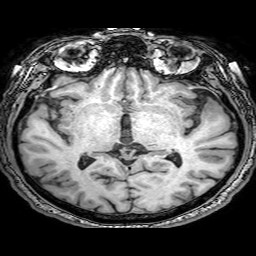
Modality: T1w
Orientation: coronal
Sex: male
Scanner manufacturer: philips
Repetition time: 0.008114 s
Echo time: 0.00371 s